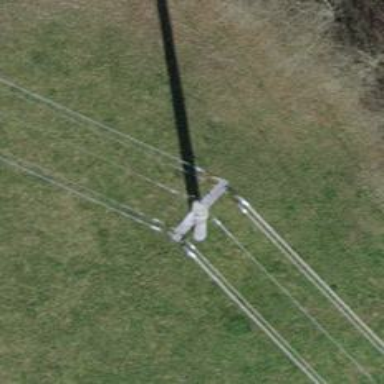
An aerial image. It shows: Power tower.